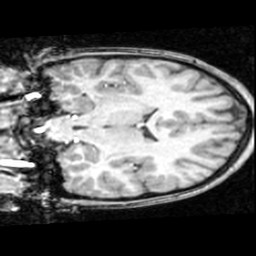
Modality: T1w
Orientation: coronal
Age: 15
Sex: male
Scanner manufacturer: ge
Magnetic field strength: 1.5 T
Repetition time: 0.03333 s
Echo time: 0.008 s